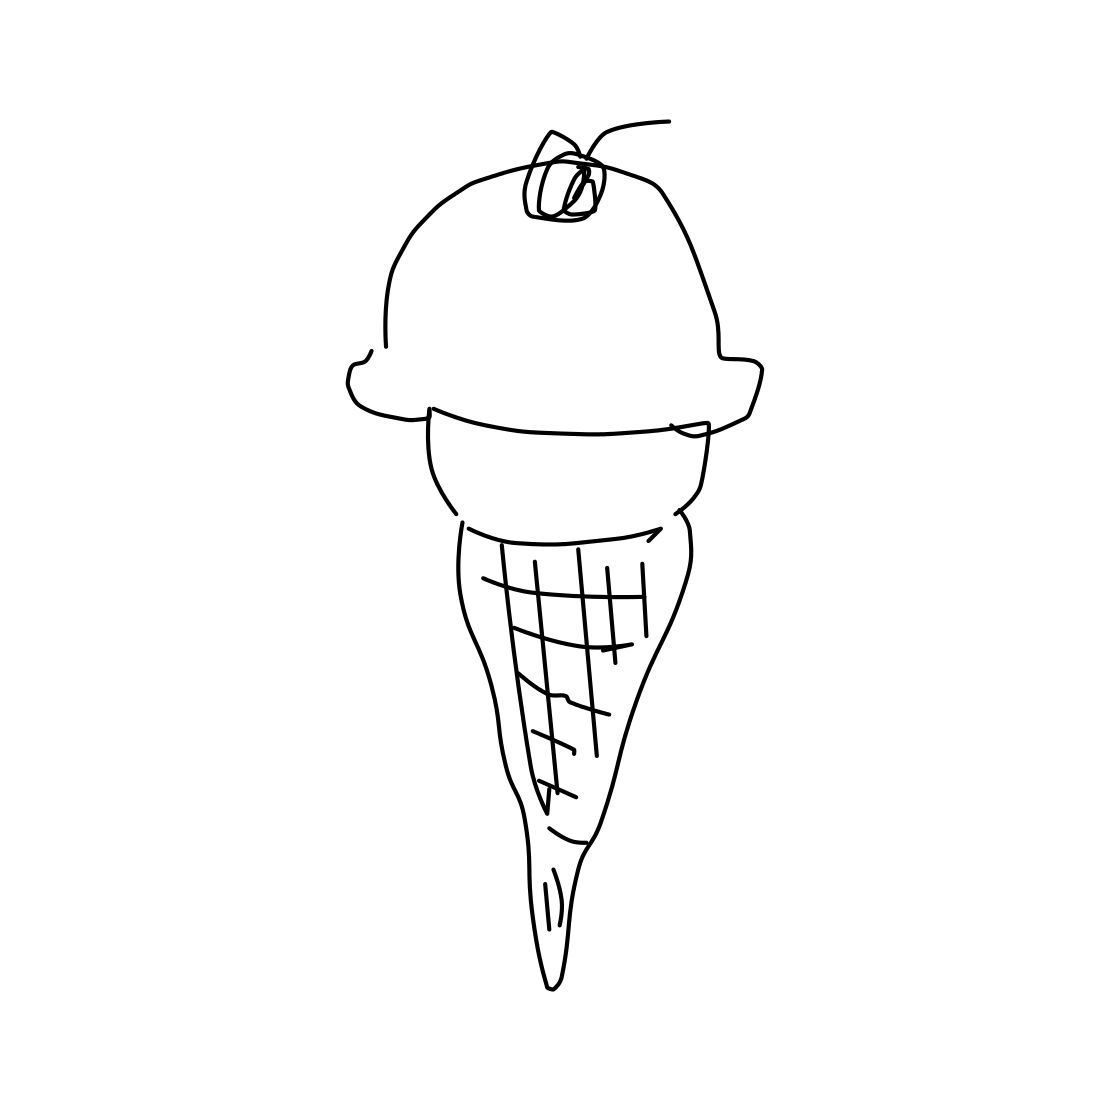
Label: ice-cream-cone